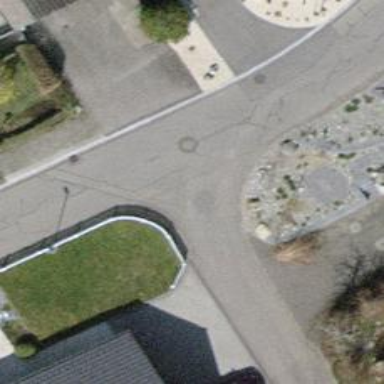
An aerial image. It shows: Smoothly paved residential road.